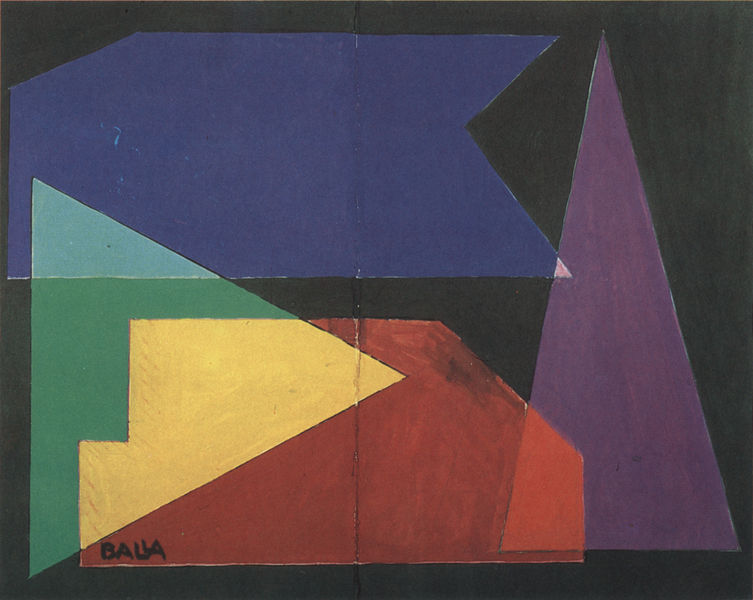
Titel: Forme compenetrate
Künstler: Giacomo Balla
Institution: Sammlung nicht angegeben
Schlagwörter: blau, dunkel, dreieck, gelb, grün, kubismus, hell, licht, schwarz, rot, muster, signatur, flach, farbig, abstrakt, farben, fläche, flächen, dunkelgrün, formen, lila, violett, spitz, vier, dada, futurismus, futuristisch, farbflächen, farbfläche, form, ecken, mint, dreiecke, geometrie, mischen, balla, dadaismus, folien, überlappend, mischfarben, geometrische figuren, zinnoberrot, giacomo balla